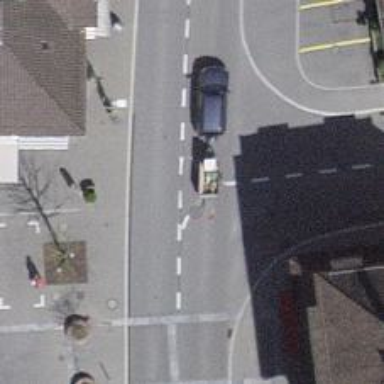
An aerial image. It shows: Public transport stop position.